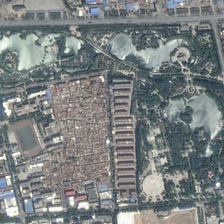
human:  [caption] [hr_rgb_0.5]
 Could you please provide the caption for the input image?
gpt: there are three laked in the l shaped park .

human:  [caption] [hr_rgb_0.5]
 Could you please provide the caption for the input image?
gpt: the rectangular shape park with several ponds is next to a neighborhood .

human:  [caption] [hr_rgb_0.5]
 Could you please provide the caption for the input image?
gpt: three irregular blue ponds can be seen in this large green park next to a dense community .

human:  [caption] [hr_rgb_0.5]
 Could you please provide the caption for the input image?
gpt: many buildings are around a park with three large ponds and many green trees .

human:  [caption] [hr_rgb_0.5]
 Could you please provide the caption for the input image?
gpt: near a residential and a school  a park with trees and three ponds is located opposite some factory buildings .